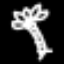
Label: palm tree